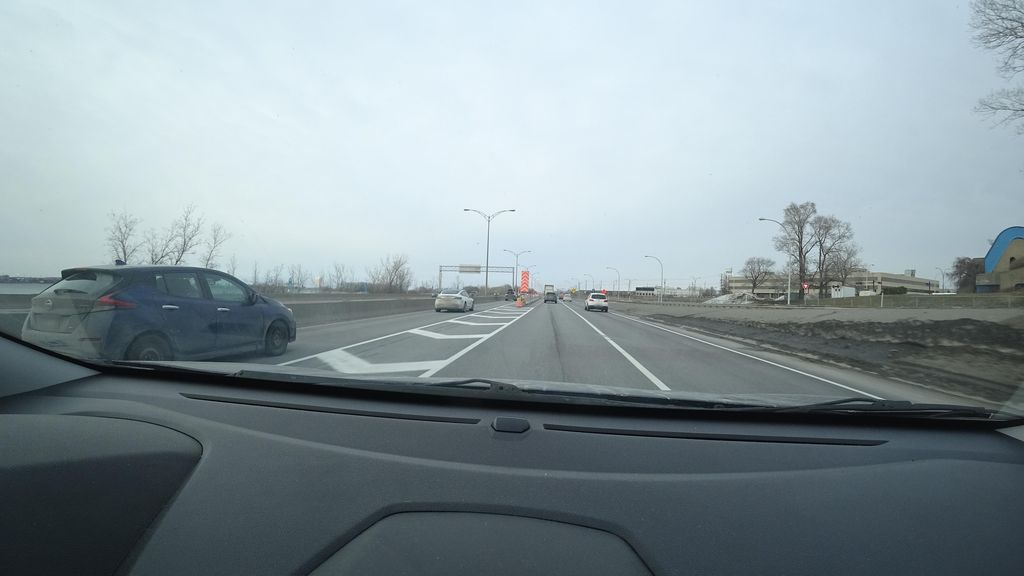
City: montreal